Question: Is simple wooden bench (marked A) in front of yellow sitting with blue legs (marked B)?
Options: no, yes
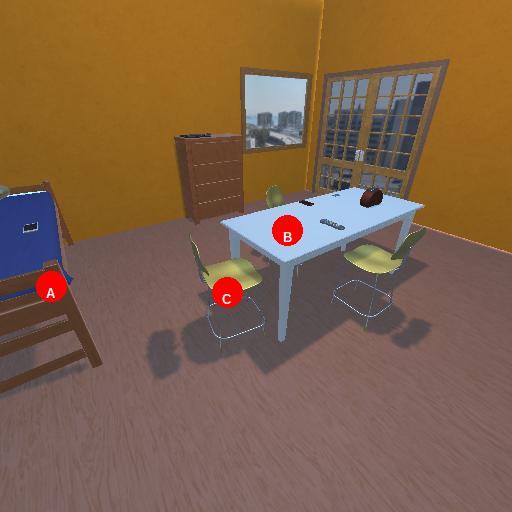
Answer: no